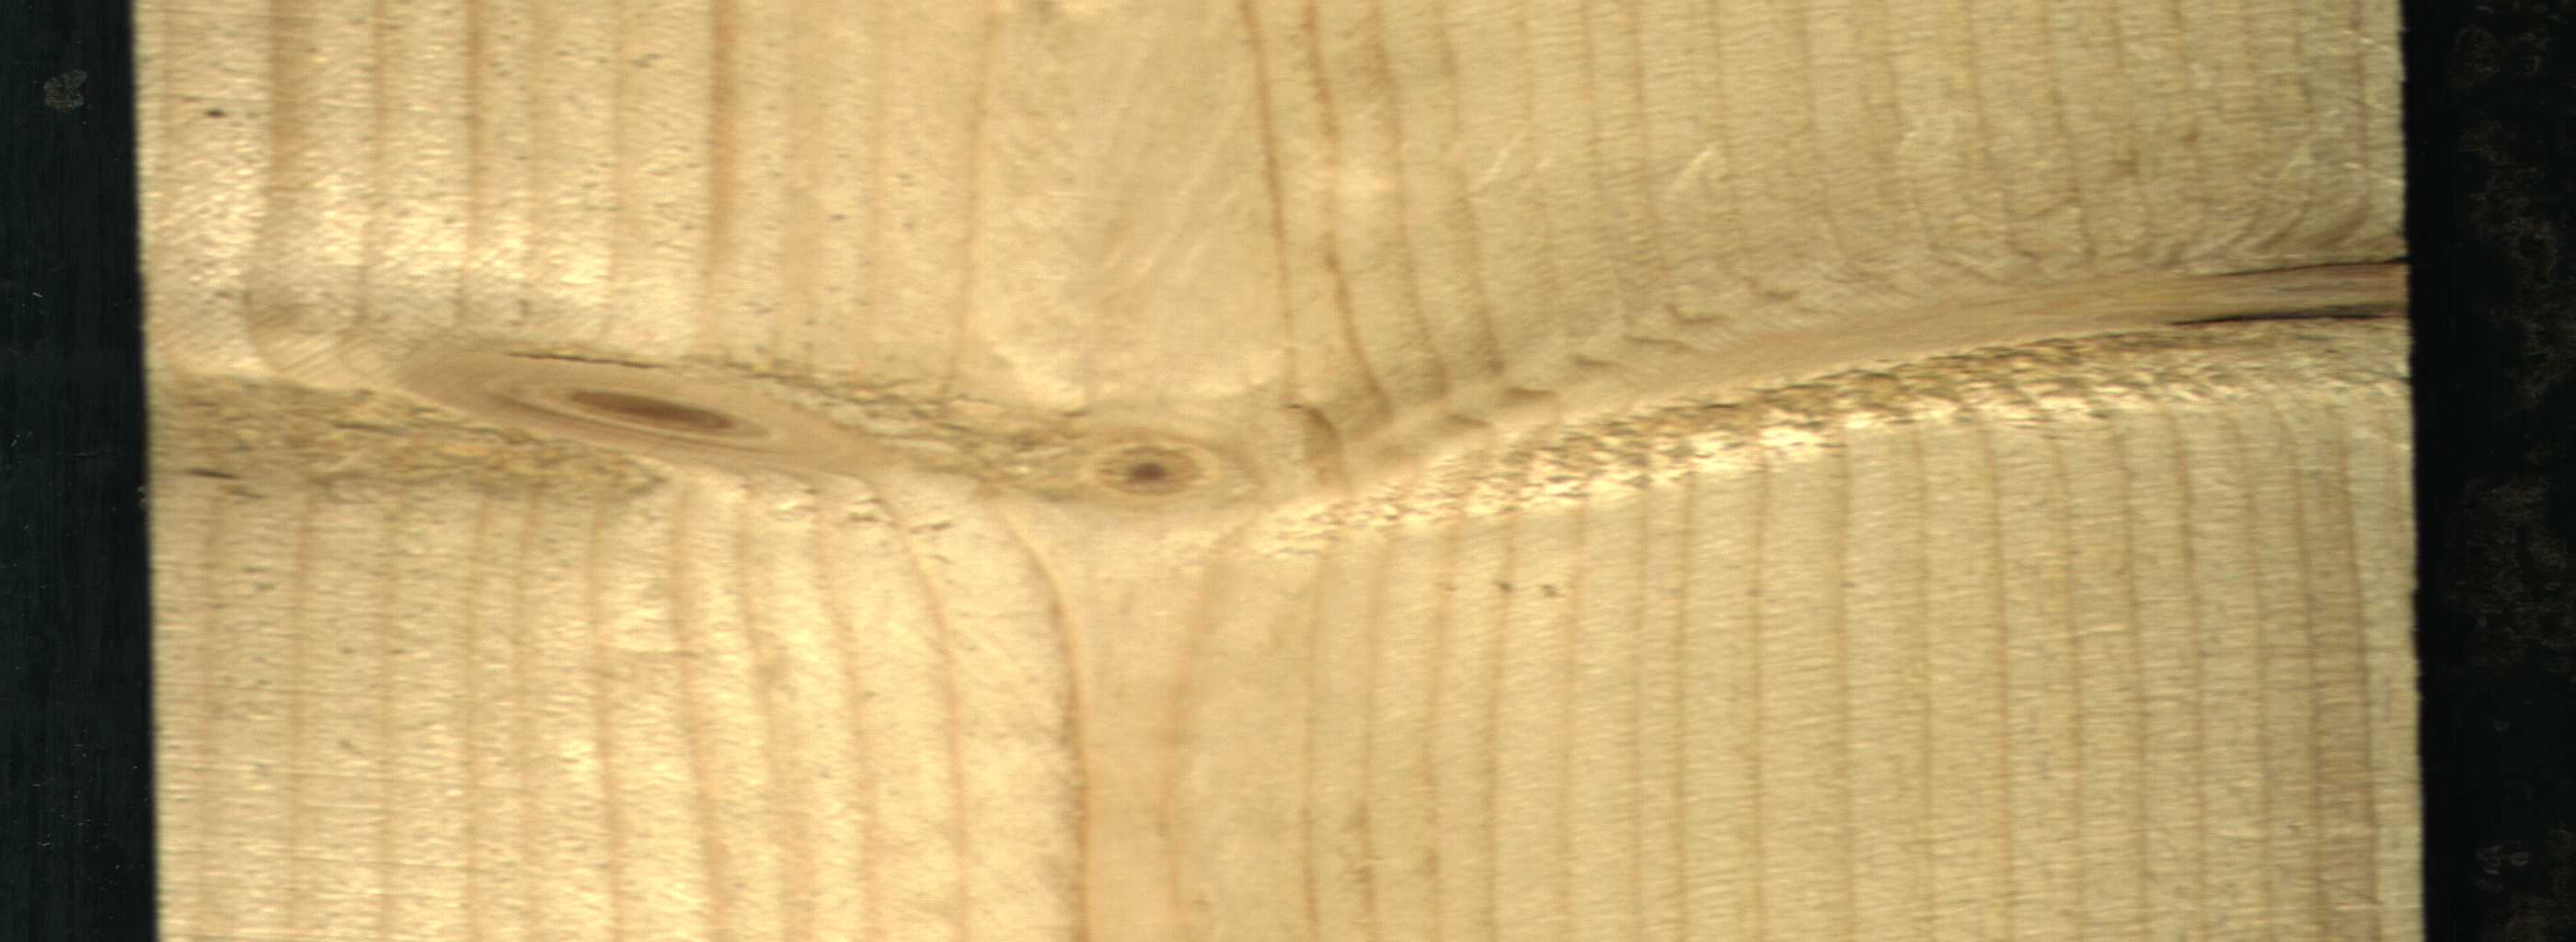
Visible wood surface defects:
Live_Knot
Live_Knot
Live_Knot